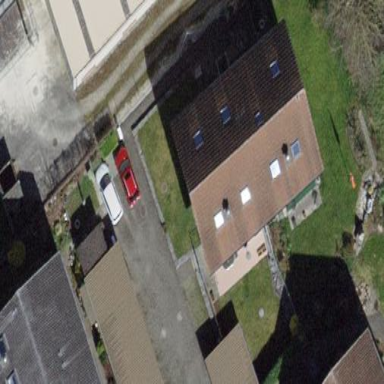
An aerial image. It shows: Building with tile roof.